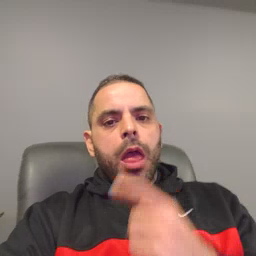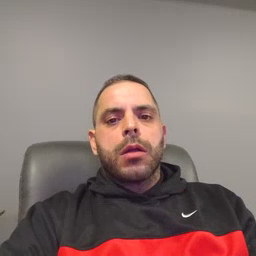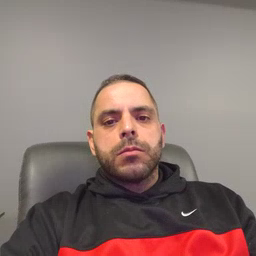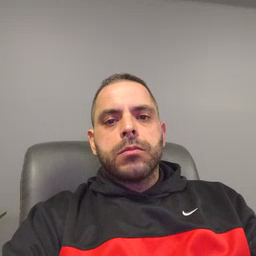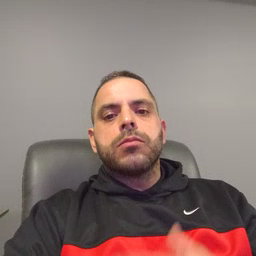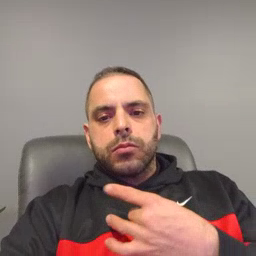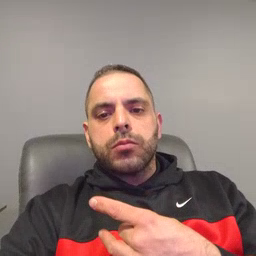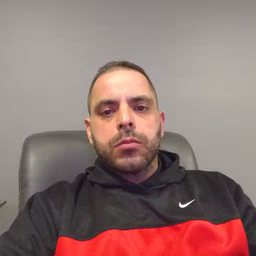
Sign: like